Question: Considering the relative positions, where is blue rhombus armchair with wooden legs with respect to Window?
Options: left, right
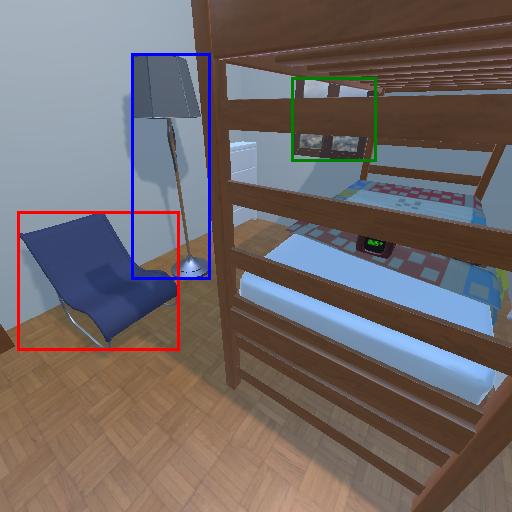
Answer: left